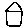
Label: house